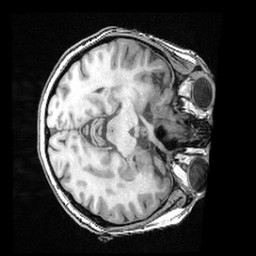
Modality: T1w
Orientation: axial
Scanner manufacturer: ge
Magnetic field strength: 3 T
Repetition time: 0.008572 s
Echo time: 0.003384 s